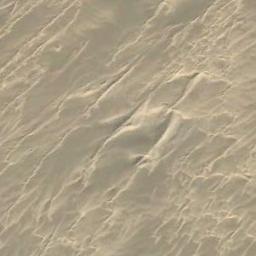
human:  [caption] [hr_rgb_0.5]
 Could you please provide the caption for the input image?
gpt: The desert is full of white sand .

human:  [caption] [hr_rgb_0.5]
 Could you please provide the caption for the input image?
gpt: This is a yellow desert with wavy stripes .

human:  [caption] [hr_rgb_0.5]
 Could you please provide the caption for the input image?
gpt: There is some weed on the edge of this desert .

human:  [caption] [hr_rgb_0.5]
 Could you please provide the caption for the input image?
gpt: The desert has yellow sand and some dunes of different sizes .

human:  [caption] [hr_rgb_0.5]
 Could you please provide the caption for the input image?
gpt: A yellow desert with some dunes .